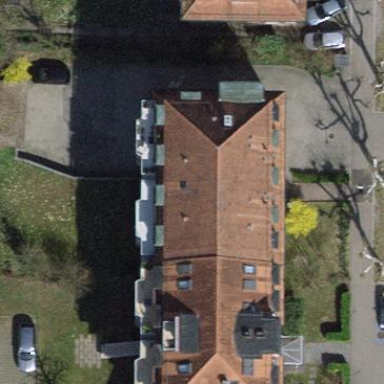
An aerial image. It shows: Quadruple saltbox roof shape on apartment building.